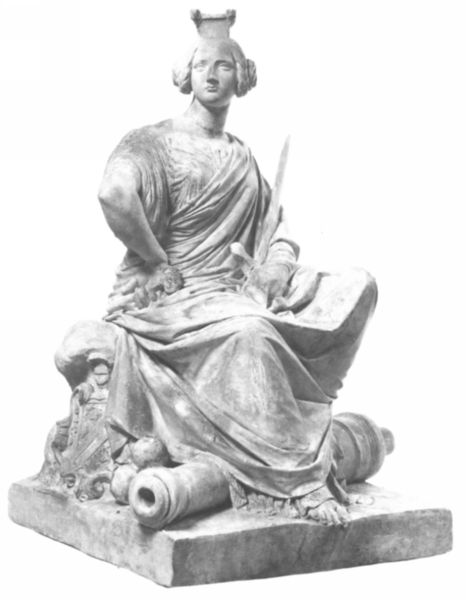
Titel: Die Stadt Staßburg
Künstler: James Pradier
Schlagwörter: fuß, hand, kampf, kopf, weiß, sitzen, ellbogen, finger, frau, frisur, hut, kleid, marmor, nase, säule, tuch, arm, falten, sockel, stein, hals, figur, gewand, haare, sitzend, krone, locken, renaissance, skulptur, statue, sitz, platte, ellenbogen, knie, zehen, foto, barfuss, schild, kanone, antike, schwarzweiss, schwert, kugeln, degen, göttin, sieg, wappen, krüge, geflochten, toga, amazone, dolch, aufgestützt, kanonenrohr, herrscherin, königin, schnecken, klassik, kurzschwert, stemmen, kaiserin, zepter, standbild, würde, griechin, kämpferin, munition, pallas athene, bavaria, pallas, siegesgöttin, steinplatte, pop, kanonenkugeln, energisch, slulptur, ceres, g, po, p, ü, gh, op, kh, rtu, fgh, zui, tz, fd, jg, gebogener arm, abgeknickter arm, kämperin, flechtzopf, dfg, gt, jh, tg, klö, klüä, ui9p, uiop, #io, pü, oü, ppü, iopüioü, üo, ipip, iop0, üp, ipo, ip, tgzjh, rtzh, kijr, ftuj, tgkh, tdfg, jtkz, hk, tgjh, fgtd, zhr, ztik, zuhg, jnhtrfd, gzhj, tgzhk, kjz, uijk, khjtrf, ujg, kmhjk, ujhf, tgihjk, zhuj, kjrh, zge, rtf, wresdgt, dtfzh, tzfg, jzt, uuki, ghj, hrft, ghf, fgj, jgjh, gz, jhtz, majerkrone